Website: home-depot
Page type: account-selection
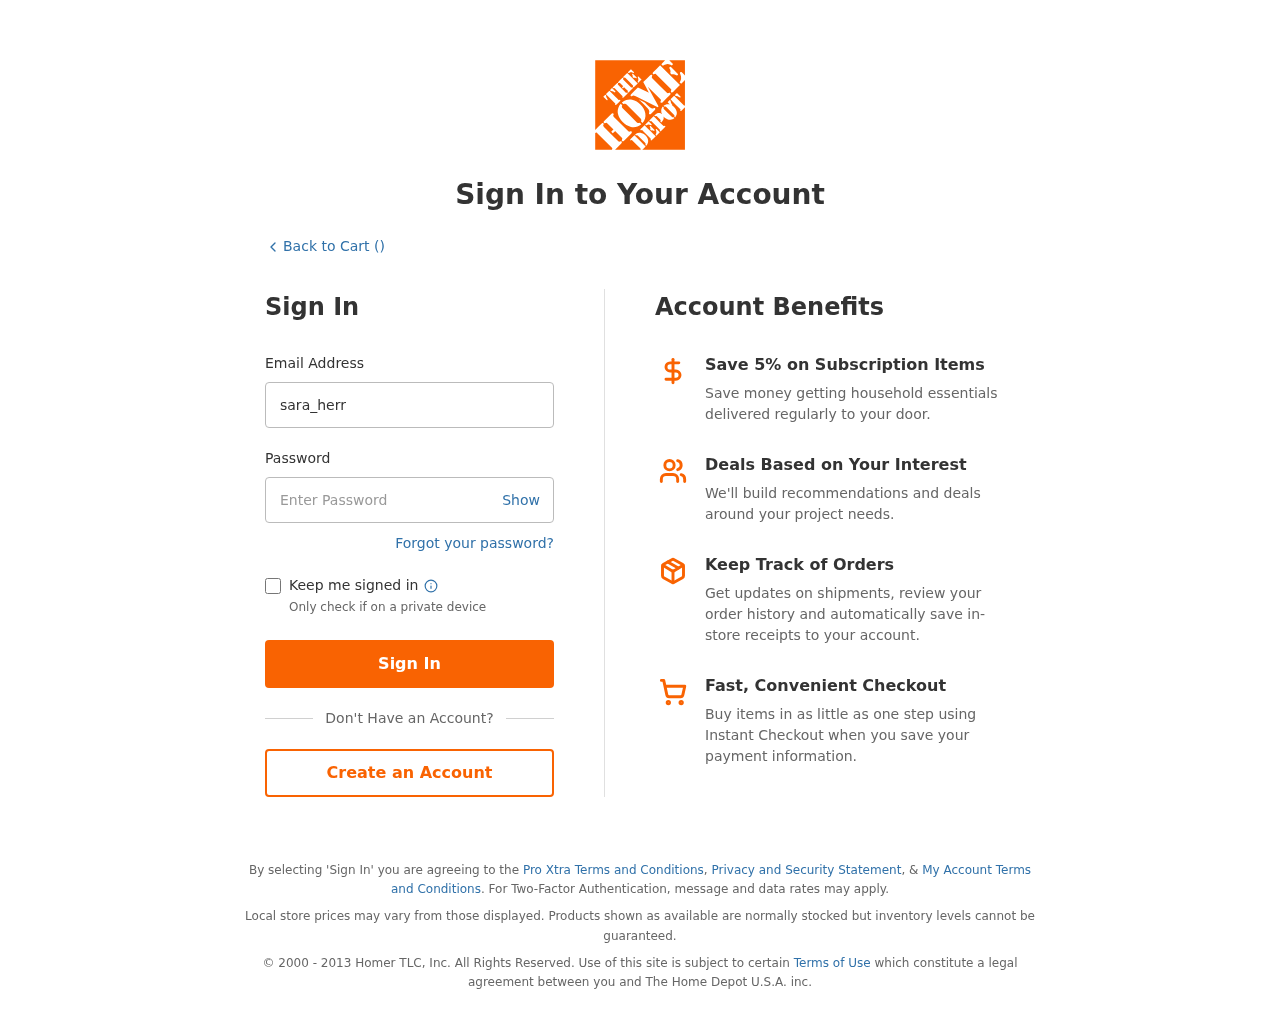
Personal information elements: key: PII_LOGIN_USERNAME
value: sara_herrera